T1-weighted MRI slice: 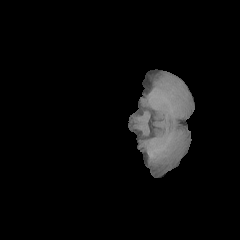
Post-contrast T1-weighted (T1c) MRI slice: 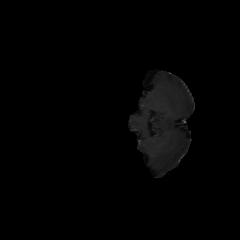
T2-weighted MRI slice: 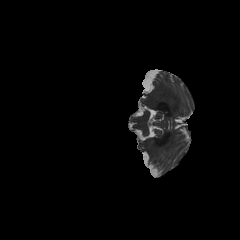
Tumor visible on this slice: no